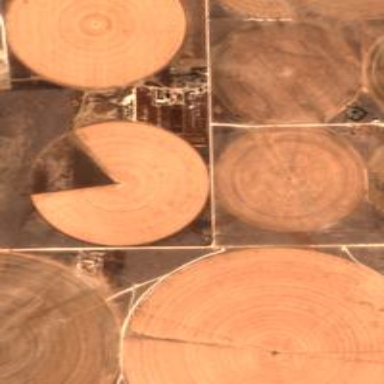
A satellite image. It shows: Farmland with pivot irrigation system.